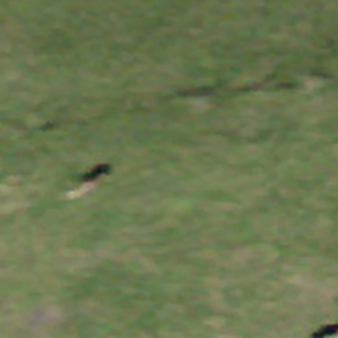
Label: other